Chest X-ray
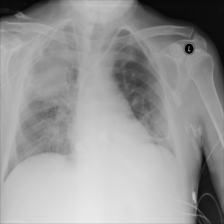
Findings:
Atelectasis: negative
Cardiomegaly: negative
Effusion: negative
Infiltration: positive
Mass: negative
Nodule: negative
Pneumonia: negative
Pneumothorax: negative
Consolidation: negative
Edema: negative
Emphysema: negative
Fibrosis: negative
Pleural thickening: negative
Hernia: negative